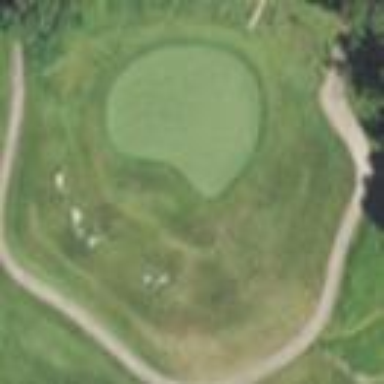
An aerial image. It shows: Rough area on grassy golf course.